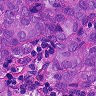
Metastatic tissue present: yes